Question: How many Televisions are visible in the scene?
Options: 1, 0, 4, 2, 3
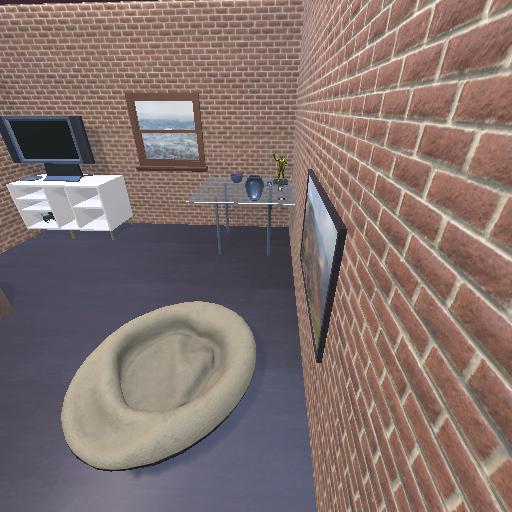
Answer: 1